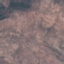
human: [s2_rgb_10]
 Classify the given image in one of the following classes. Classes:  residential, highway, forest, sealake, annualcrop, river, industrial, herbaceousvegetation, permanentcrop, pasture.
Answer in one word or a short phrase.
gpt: HerbaceousVegetation